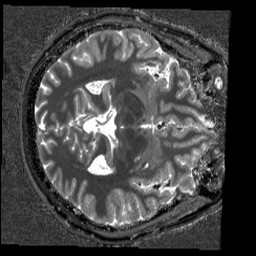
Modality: T1w
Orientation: axial